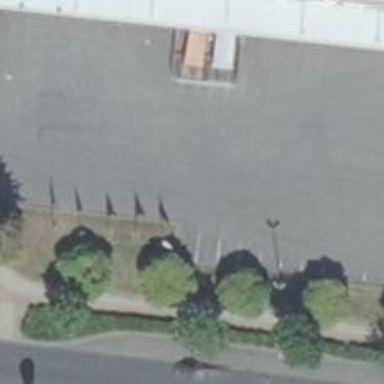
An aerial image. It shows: Service road with asphalt surface and diagonal parking lane on the left.